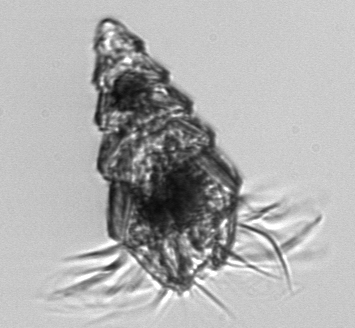
Label: Laboea_strobila